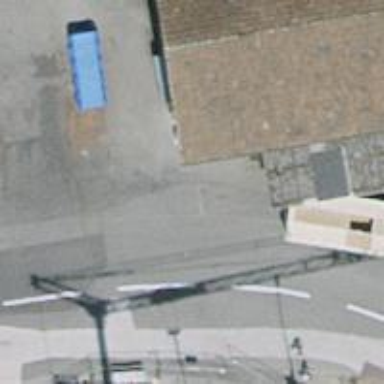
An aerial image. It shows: Recycling container for recycling.